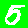
Digit: 5